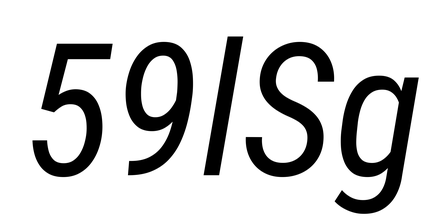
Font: Roboto-Italic_Condensed_Italic